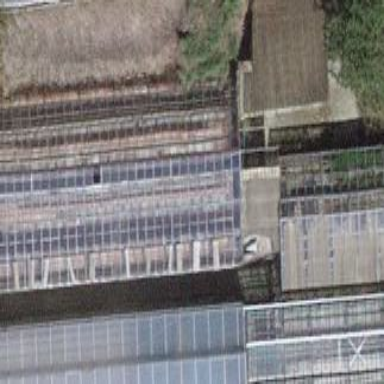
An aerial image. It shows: Greenhouse.